Interaction volume radius: 5 \u00c5
Interaction volume height: 25 \u00c5
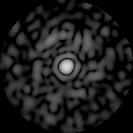
Disorder parameter: 0.8633